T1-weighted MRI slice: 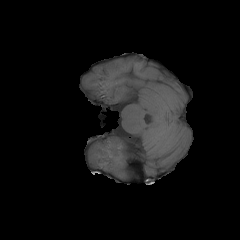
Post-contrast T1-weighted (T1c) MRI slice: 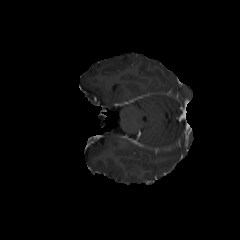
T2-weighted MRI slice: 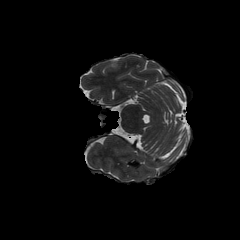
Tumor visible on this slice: no